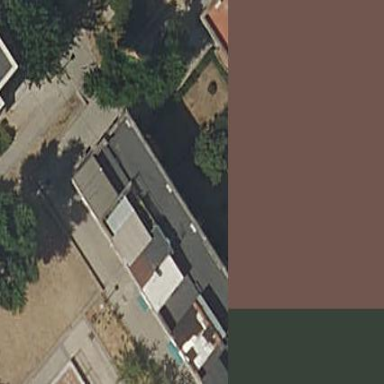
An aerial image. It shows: View of apartment building.